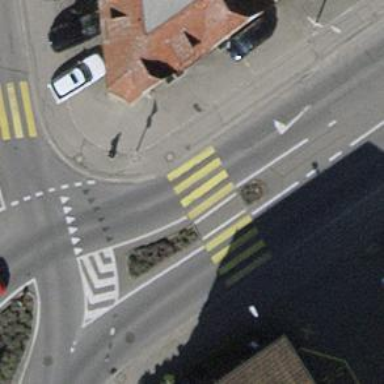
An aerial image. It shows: Traffic calming island.